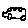
Label: car